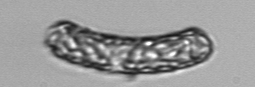
Label: Guinardia_striata